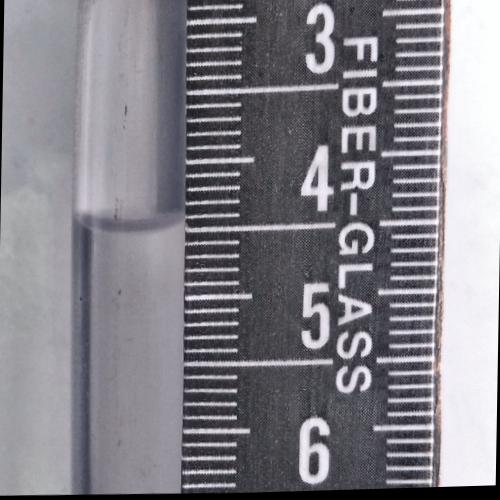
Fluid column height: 4.5 cm